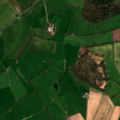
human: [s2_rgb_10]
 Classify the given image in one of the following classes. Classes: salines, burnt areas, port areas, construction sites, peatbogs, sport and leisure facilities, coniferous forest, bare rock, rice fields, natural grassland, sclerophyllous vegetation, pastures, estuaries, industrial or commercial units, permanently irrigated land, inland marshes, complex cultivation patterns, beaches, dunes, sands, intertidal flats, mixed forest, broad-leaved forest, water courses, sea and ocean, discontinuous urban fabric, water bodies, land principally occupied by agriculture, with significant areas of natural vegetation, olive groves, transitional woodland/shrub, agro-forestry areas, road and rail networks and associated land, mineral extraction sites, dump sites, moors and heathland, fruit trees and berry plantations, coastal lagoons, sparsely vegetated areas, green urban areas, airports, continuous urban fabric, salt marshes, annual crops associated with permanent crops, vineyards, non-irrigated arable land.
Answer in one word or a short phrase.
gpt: non-irrigated arable land, pastures